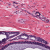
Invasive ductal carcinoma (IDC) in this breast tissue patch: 0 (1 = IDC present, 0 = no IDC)